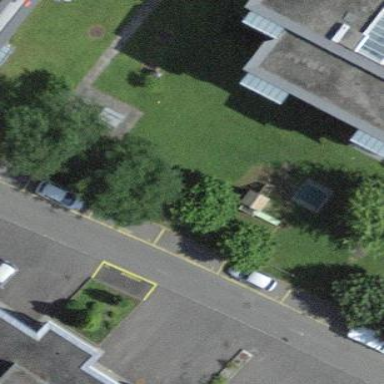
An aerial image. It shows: Parking lane with parallel orientation.